Question: In CQ5, when a form ('sling:resourceType=foundation/components/form/start') is added to a page, CQ5 automatically adds a 'form_end_xyz' ('sling:resourceType=foundation/components/form/end') component after that component:

How is this accomplished?
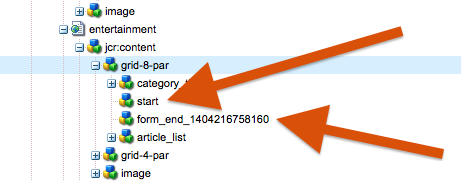
Answer: The form end is added/removed by the 'fixStructure()' method of the FormParagraphPostProcessor class('/libs/foundation/src/impl/src/main/java/com/day/cq/wcm/foundation/forms/impl/FormParagraphPostProcessor.java'). This post processor listens to modifications of CQ Pages. Upon finding a form resource in the modified page's paragraph system, it will create/remove the form end paragraphs accordingly.
The following is the code snippet from 'FormParagraphPostProcessor.java'.
'''
if ( ResourceUtil.isA(res, FormsConstants.RT_FORM_BEGIN)
|| ResourceUtil.isA(res, FormsConstants.RT_FORM_END)) {
if ( FormsHelper.checkFormStructure(res) != null ) {
logger.debug("Fixed forms structure at {}", contentResource.getPath());
}
}else {
fixStructure(res);
}
'''
You may refer to the following links which would elicit how the form_end is added, and issues with extending the form start component.
- <URL>